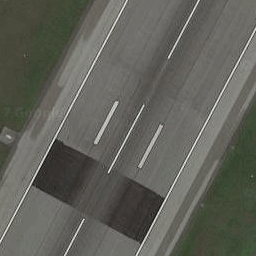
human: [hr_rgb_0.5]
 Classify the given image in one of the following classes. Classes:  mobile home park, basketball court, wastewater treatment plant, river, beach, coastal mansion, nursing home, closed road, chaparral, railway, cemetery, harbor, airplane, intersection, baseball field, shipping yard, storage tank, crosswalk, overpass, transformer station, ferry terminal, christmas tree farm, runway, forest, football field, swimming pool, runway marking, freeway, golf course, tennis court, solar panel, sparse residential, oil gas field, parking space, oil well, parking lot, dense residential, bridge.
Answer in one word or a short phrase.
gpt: runway